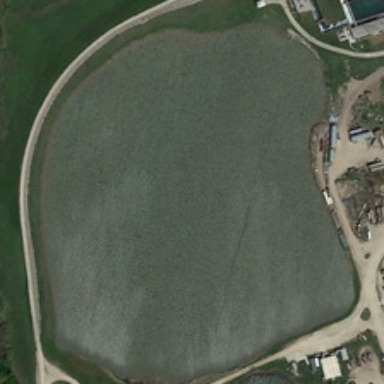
Some green trees and buildings are near a pond .